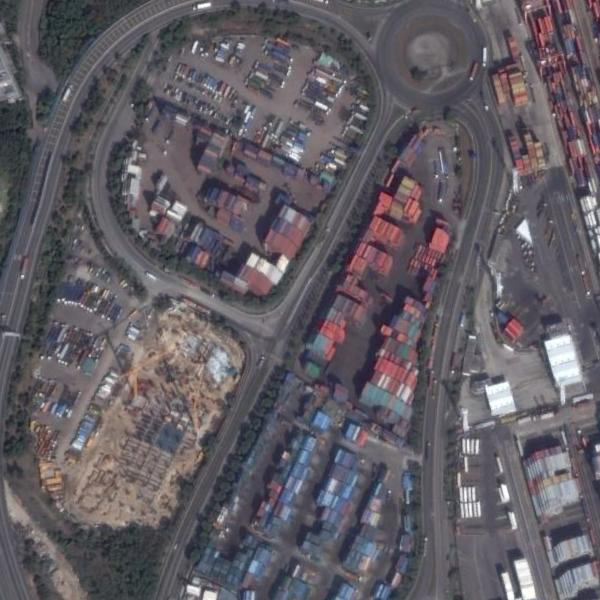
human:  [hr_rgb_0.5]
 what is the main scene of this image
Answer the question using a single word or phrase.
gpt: industrial